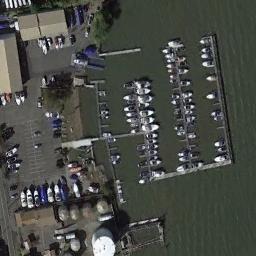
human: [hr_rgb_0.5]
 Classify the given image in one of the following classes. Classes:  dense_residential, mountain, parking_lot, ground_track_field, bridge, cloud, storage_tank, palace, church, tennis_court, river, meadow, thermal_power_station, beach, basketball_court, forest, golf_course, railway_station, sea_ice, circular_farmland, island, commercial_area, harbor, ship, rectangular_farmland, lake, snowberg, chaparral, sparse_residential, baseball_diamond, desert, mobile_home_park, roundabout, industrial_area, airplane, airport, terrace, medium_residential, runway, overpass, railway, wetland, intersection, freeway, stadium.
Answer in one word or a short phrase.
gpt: harbor